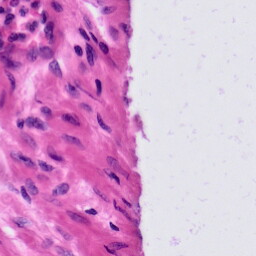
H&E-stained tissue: Prostate